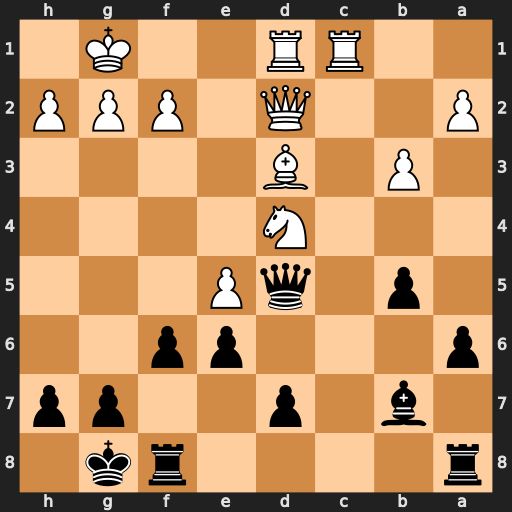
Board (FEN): r4rk1/1b1p2pp/p3pp2/1p1qP3/3N4/1P1B4/P2Q1PPP/2RR2K1
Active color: b
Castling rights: -
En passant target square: -
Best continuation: Qxg2#